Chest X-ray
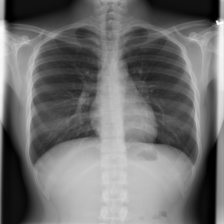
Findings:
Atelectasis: negative
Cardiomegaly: negative
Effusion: negative
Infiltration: negative
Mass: negative
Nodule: negative
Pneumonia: negative
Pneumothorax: negative
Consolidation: negative
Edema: negative
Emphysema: negative
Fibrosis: negative
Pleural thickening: negative
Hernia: negative